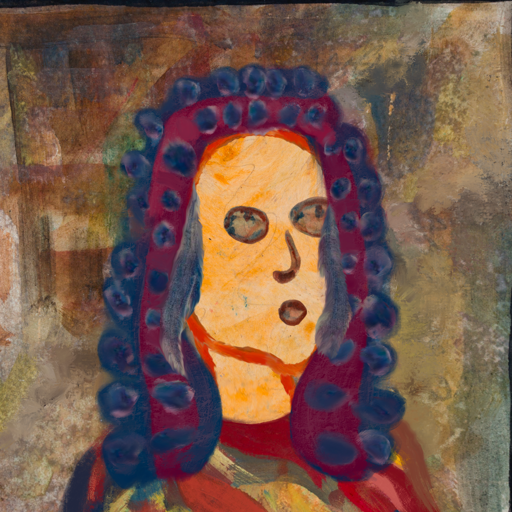
Background: Mosgoul, Head And Neck Side: Experience, Face Side: Orphan, Bust: Mother_And_Son_Son, Hair Side: Hill_Girl, Head Accessory: Blank, Second Necklace: Blank, Necklace: Blank, Baby: Blank